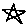
Label: star